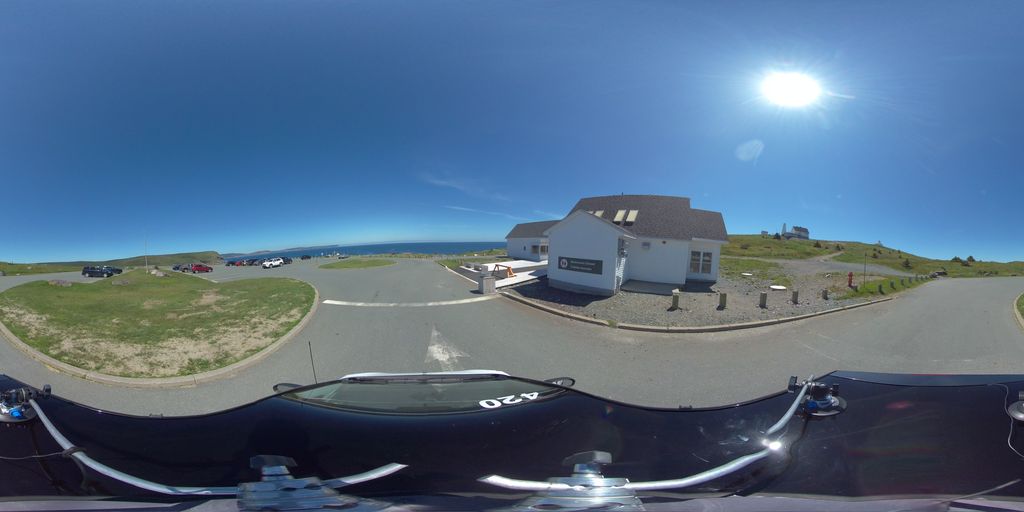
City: st_johns